Interaction volume radius: 5 \u00c5
Interaction volume height: 20 \u00c5
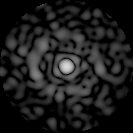
Disorder parameter: 0.8745